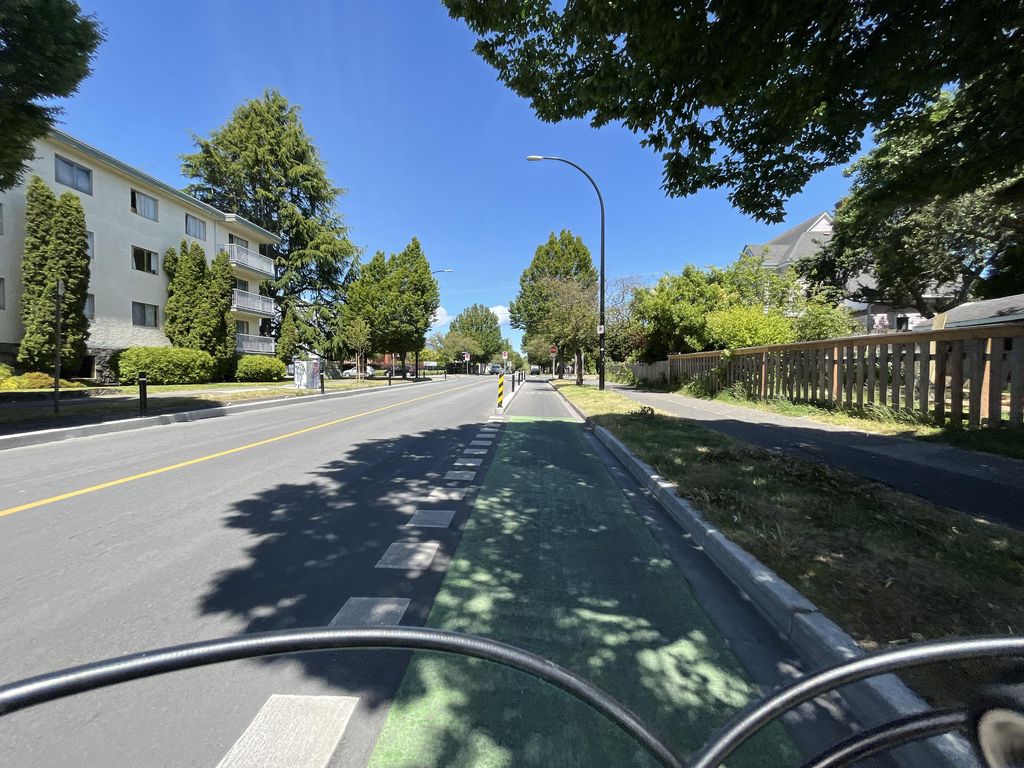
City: victoria